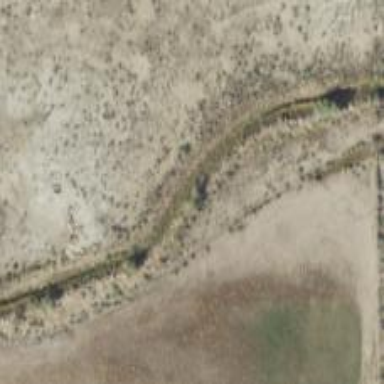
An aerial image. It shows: Canal used for irrigation purposes.